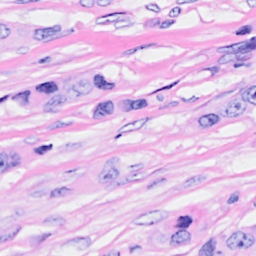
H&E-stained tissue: Breast